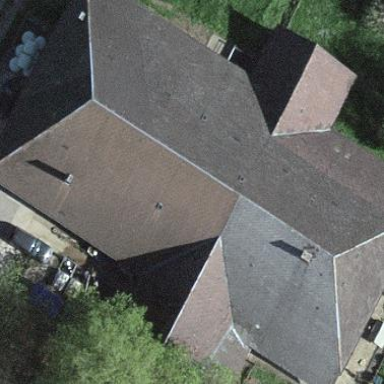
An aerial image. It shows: Farm building.